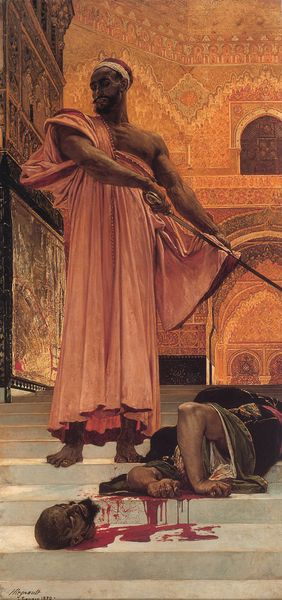
Titel: Summary Judgment under the Moorish Kings of Granada
Künstler: Henri Regnault
Institution: (Privatsammlung)
Schlagwörter: blau, gemälde, kampf, kopf, körper, mann, schatten, umhang, weiß, gelb, braun, bunt, fenster, grau, hut, hüte, kopfbedeckungen, licht, männer, orange, schwarz, tür, zeichnung, ölbild, rot, schloss, beige, hochformat, muster, ornament, bart, mütze, mützen, schnurrbart, architektur, arm, arme, enthauptet, enthauptung, falten, geköpft, haupt, henker, hinrichtung, köpfen, leiche, mord, stirnband, tod, tot, toter, innenraum, signatur, öl, kirche, gewand, gold, mantel, reich, innen, rosa, statue, kopfbedeckung, füße, pfütze, liegen, bogen, afrika, ölgemälde, gewalt, treppe, treppen, arches, church, hat, king, könig, lanze, men, palace, red, stairs, steps, sword, white, black, dress, face, green, portrait, robe, ornamente, pink, floor, stufe, stufen, faltenwurf, edel, exotisch, tor, halle, wände, barfuss, neger, außen, blut, moschee, orient, orientalisch, palast, torso, schwert, streit, säbel, brutal, waffe, degen, herrscher, rüstung, arabisch, afrikaner, schwarzer, blutlache, ende, schmerz, man, stone, toga, dolch, ear, head, getötet, wut, death, feet, mohr, tempel, töten, außenraum, golden, ornamentik, decoration, tunika, turban, cap, beard, pfeil, islam, mörder, umbringen, fot, dead, araber, marokko, peach, rumpf, arms, neck, walls, gladiator, palais, terror, säubern, muslimisch, blutig, grausam, drip, muslim, tora, terrorist, köpfung, untertan, abwischen, arab, oriental, tötung, body, violence, kill, elaborate, gewannd, killing, murder, muscles, weapon, fabiger, arroganz, blood, execution, exotique, blade, roga, byzantinische architektur, decapitation$execution, decapite, maure, meutre, is, john the baptist, middle east, archtecture, decapitated, violent, beheading, toteer, muslimi, mulimisch, mulim, ermordert, spill, executioner, beheaded, arrab, kuffi